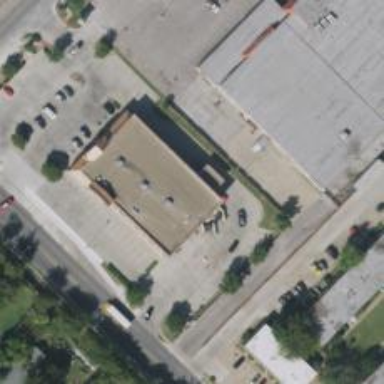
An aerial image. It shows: Pharmacy providing healthcare services.